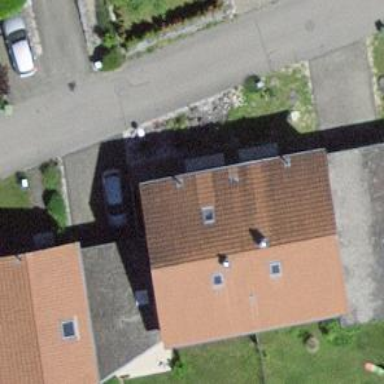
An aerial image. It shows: Semidetached house.